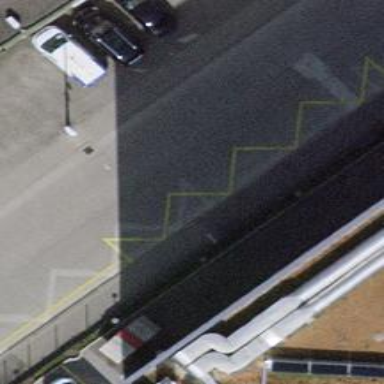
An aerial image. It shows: Sidewalk made of asphalt leading to platform for public transport.